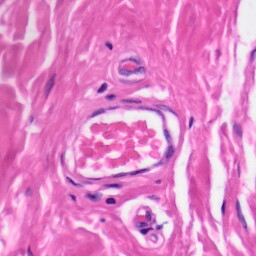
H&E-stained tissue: Skin